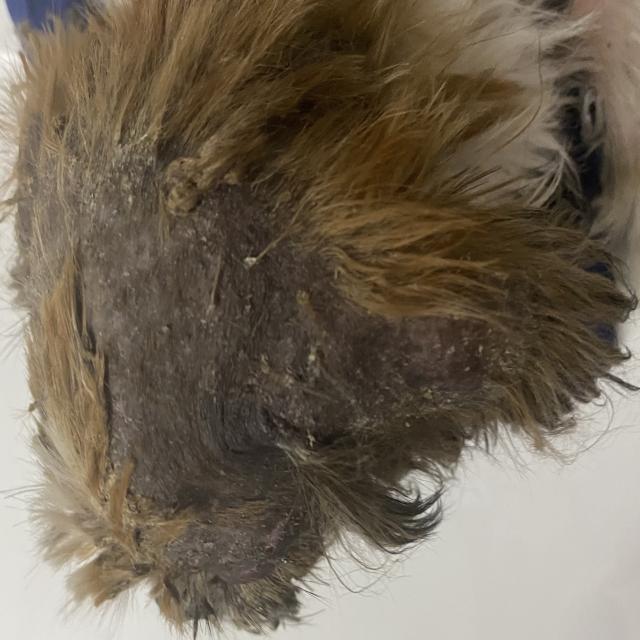
Canine demodicosis (Demodex mange) — caused by Demodex canis mites. Presents with alopecia, follicular papules, pustules, and comedones. Often localized on face and forelimbs.